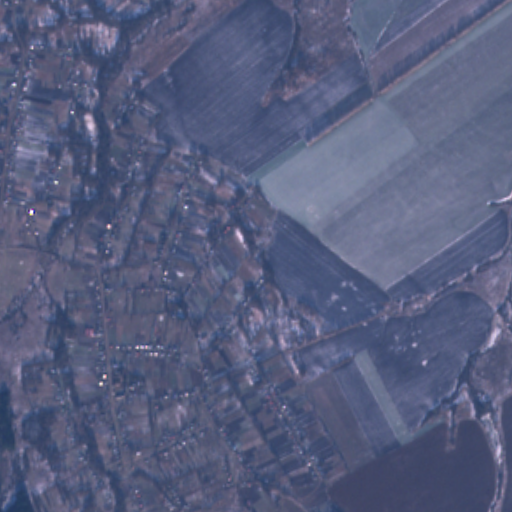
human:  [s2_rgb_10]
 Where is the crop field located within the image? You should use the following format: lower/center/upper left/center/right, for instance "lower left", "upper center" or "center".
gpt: The crop field is located in the lower right of the image.
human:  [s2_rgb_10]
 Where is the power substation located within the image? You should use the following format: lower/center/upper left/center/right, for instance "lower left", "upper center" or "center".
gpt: The power substation is located in the center left of the image.
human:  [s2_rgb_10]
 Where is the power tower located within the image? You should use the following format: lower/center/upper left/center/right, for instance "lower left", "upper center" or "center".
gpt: The power tower is located in the center left of the image.
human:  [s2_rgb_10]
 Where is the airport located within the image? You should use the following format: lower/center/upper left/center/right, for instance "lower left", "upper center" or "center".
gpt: There is no airport in the image.